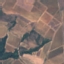
Land use / land cover class: PermanentCrop